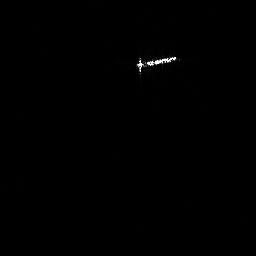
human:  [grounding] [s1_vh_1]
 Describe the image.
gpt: In the satellite image, there is  <ref>1 medium ship </ref> <box>[[51, 20, 70, 29, 0]]</box> located at top.